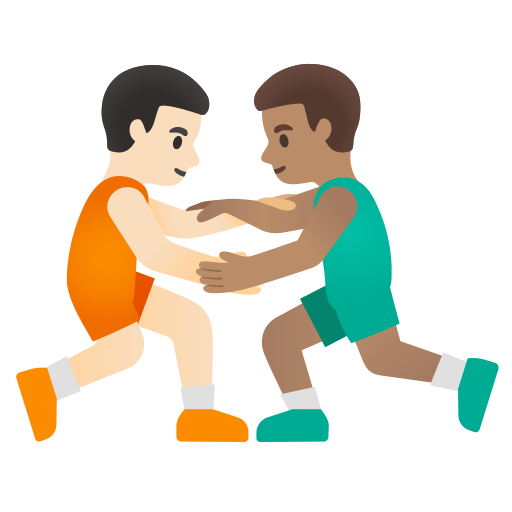
Emoji: 👨🏻‍🫯‍👨🏽